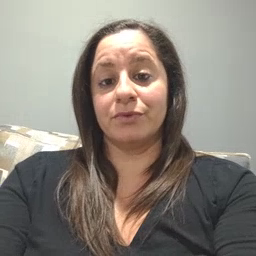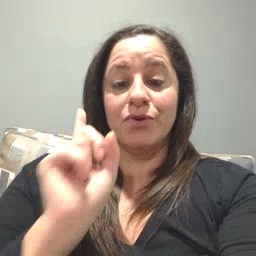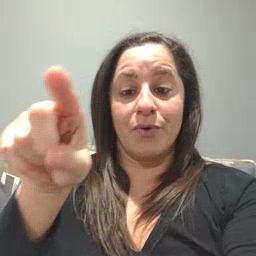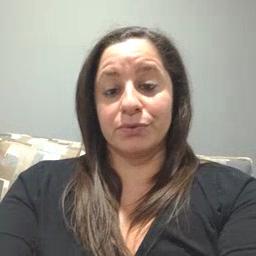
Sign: go